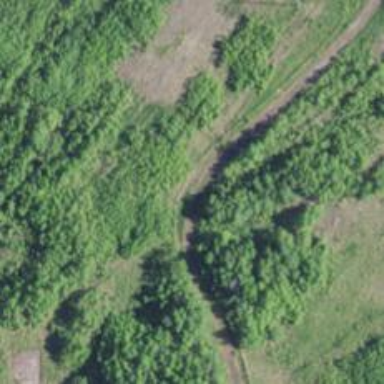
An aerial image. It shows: Abandoned railway.